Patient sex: F
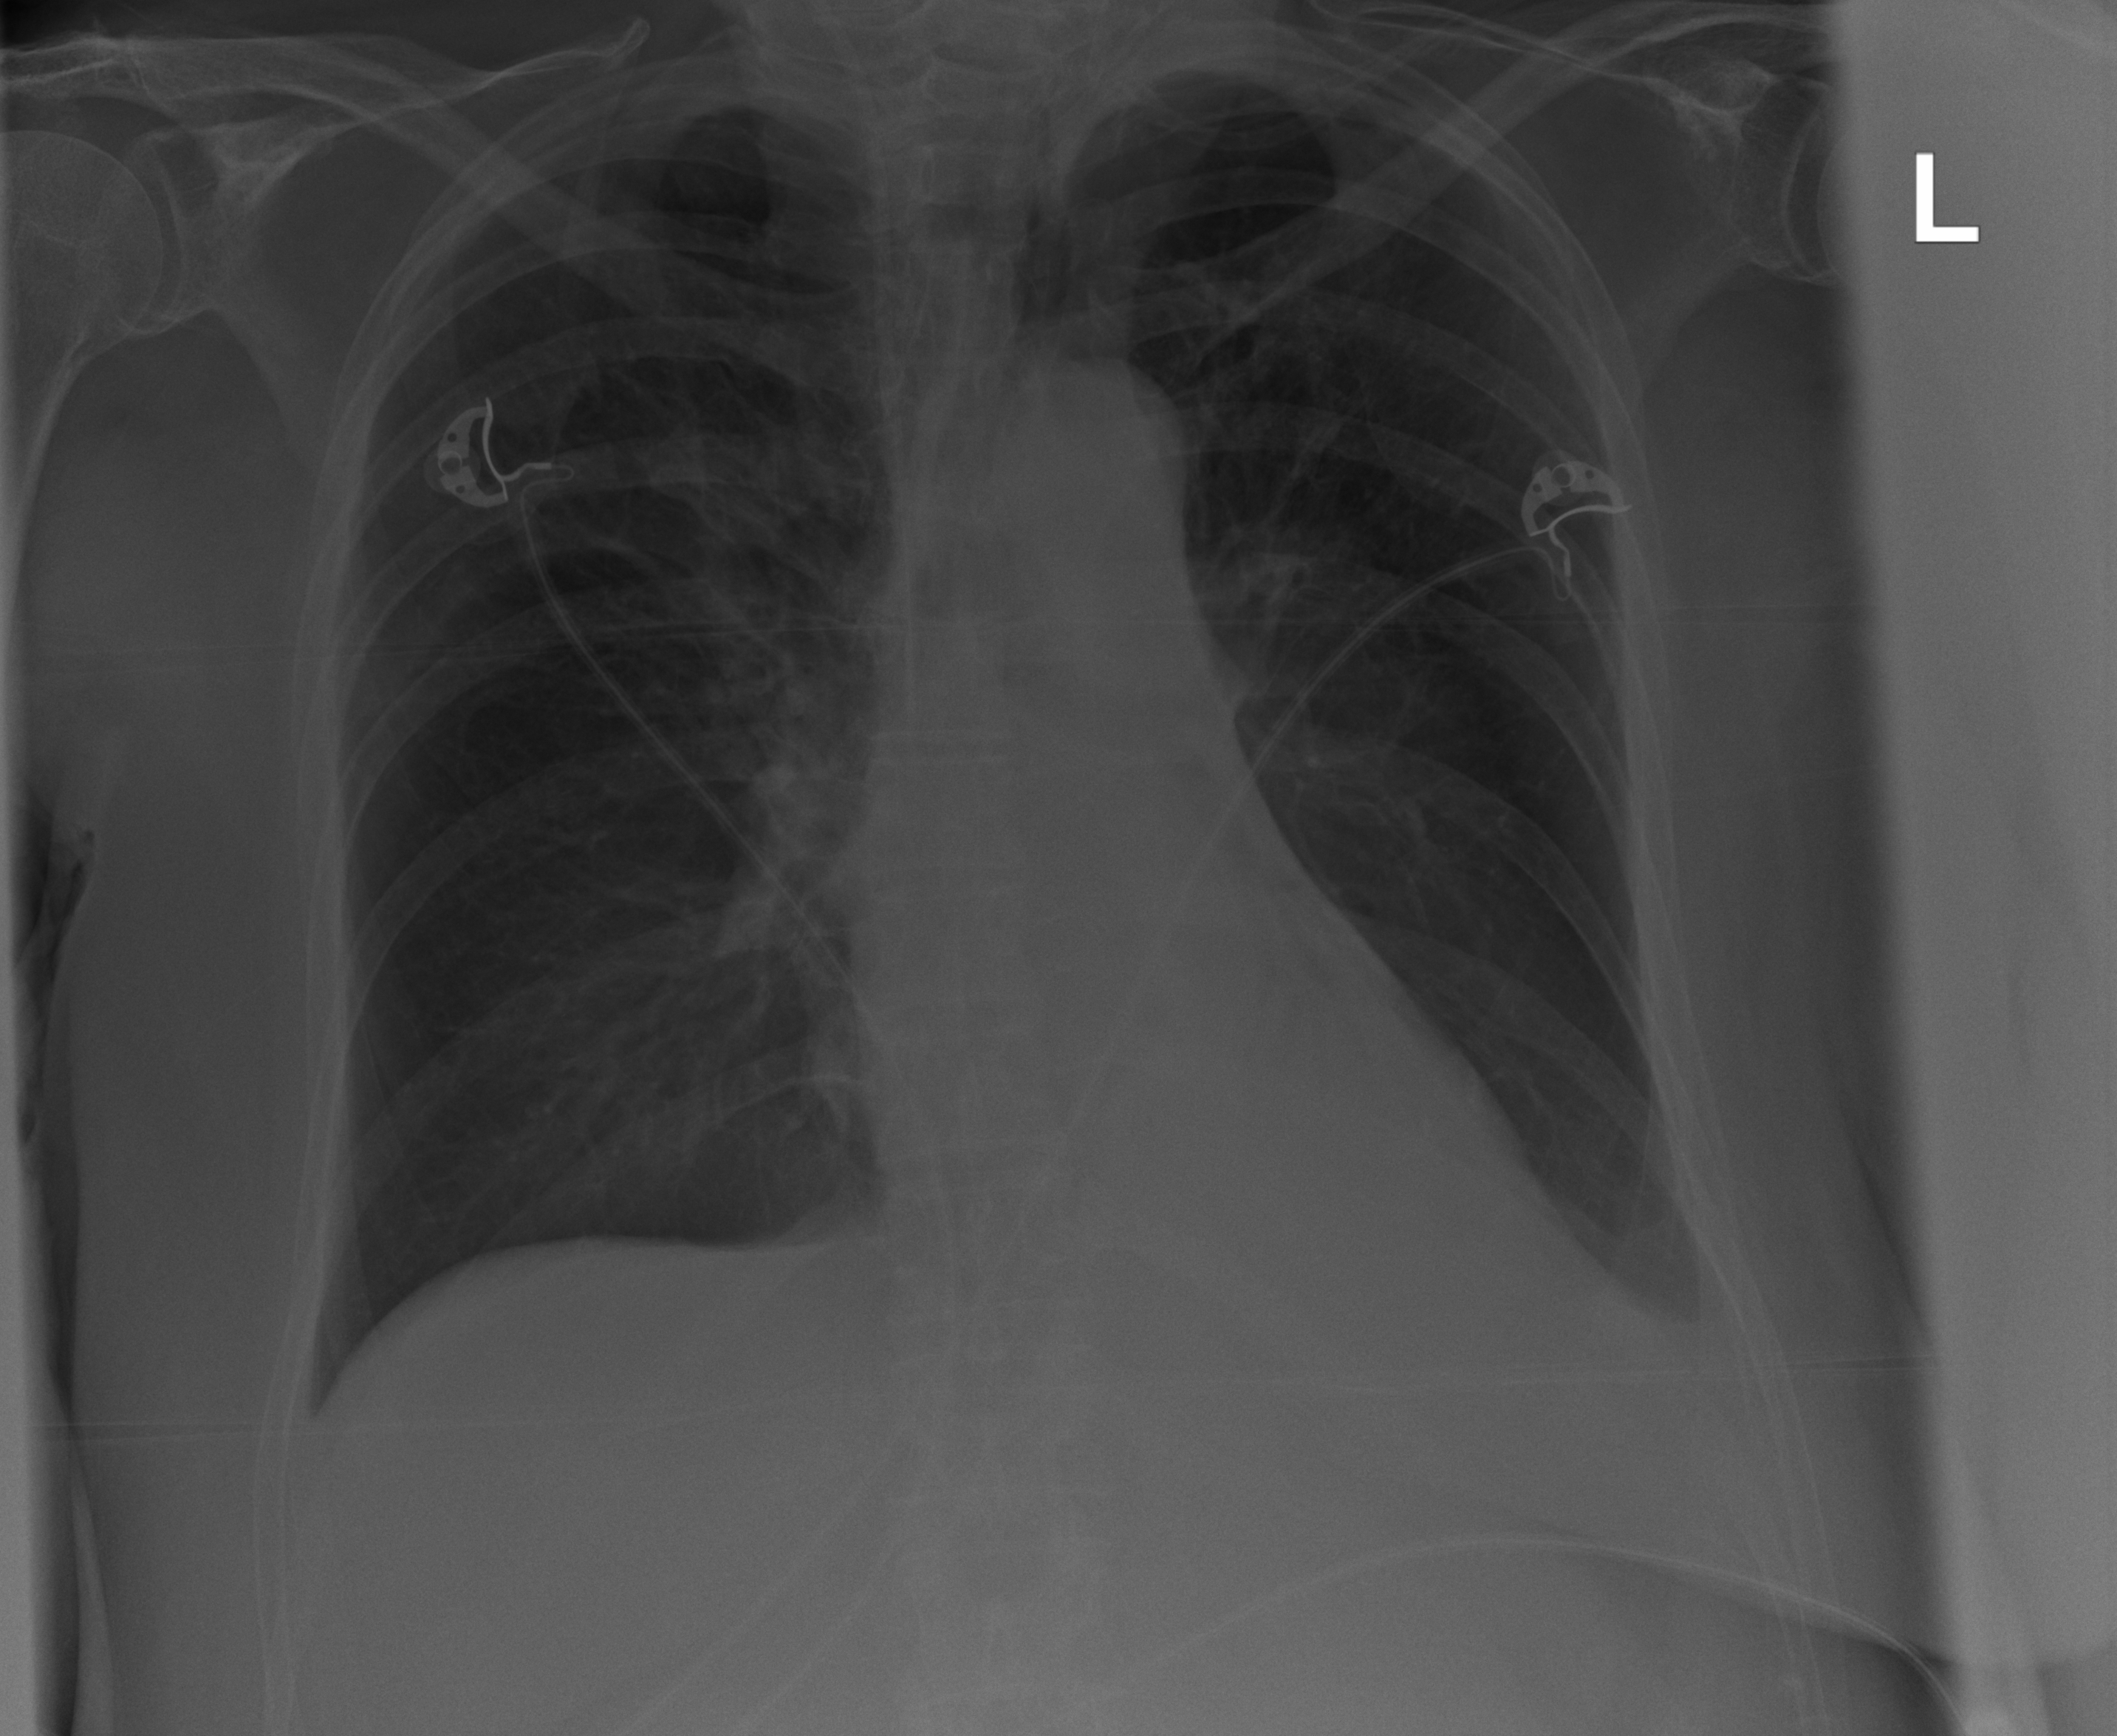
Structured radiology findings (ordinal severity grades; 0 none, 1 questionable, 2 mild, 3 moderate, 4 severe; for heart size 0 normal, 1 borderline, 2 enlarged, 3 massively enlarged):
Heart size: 0
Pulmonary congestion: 0
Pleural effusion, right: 0
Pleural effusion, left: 2
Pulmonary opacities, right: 0
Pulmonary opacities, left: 0
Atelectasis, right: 0
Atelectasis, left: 2